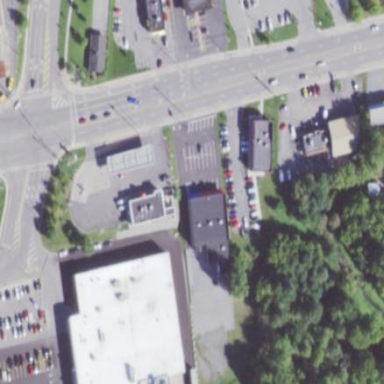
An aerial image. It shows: Retail area.